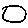
Label: circle